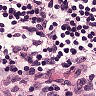
Metastatic tissue present: no